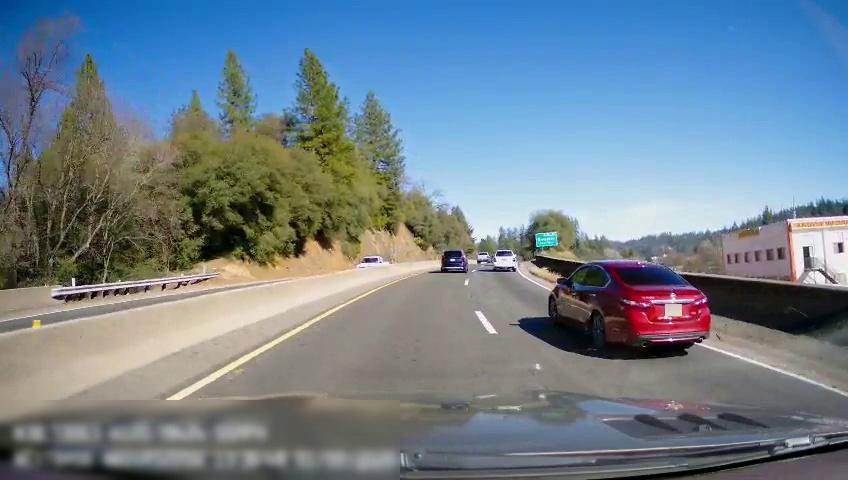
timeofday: Day
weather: Sunny
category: Drivable Space
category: Drivable Space
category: Vehicles | Truck
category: Vehicles | SUV
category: Vehicles | Car
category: Vehicles | SUV
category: Vehicles | Truck
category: Lanes | Current Lane
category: Lanes | Current Lane
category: Lanes | Current Lane
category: Lanes | Opposite Lane
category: Traffic | Signs